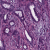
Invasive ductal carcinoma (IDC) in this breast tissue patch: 1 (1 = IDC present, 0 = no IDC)